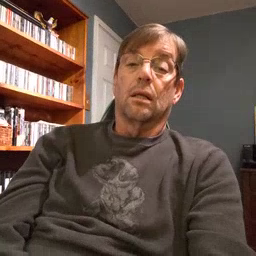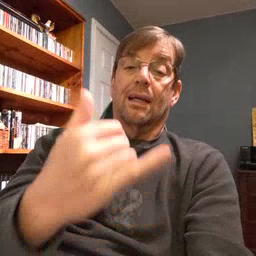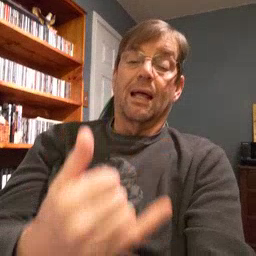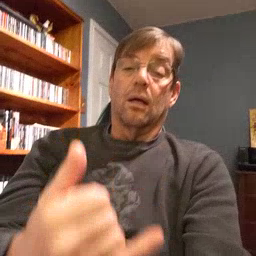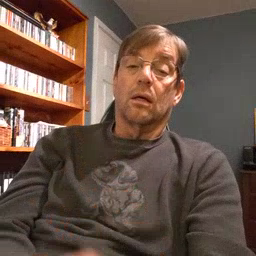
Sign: now